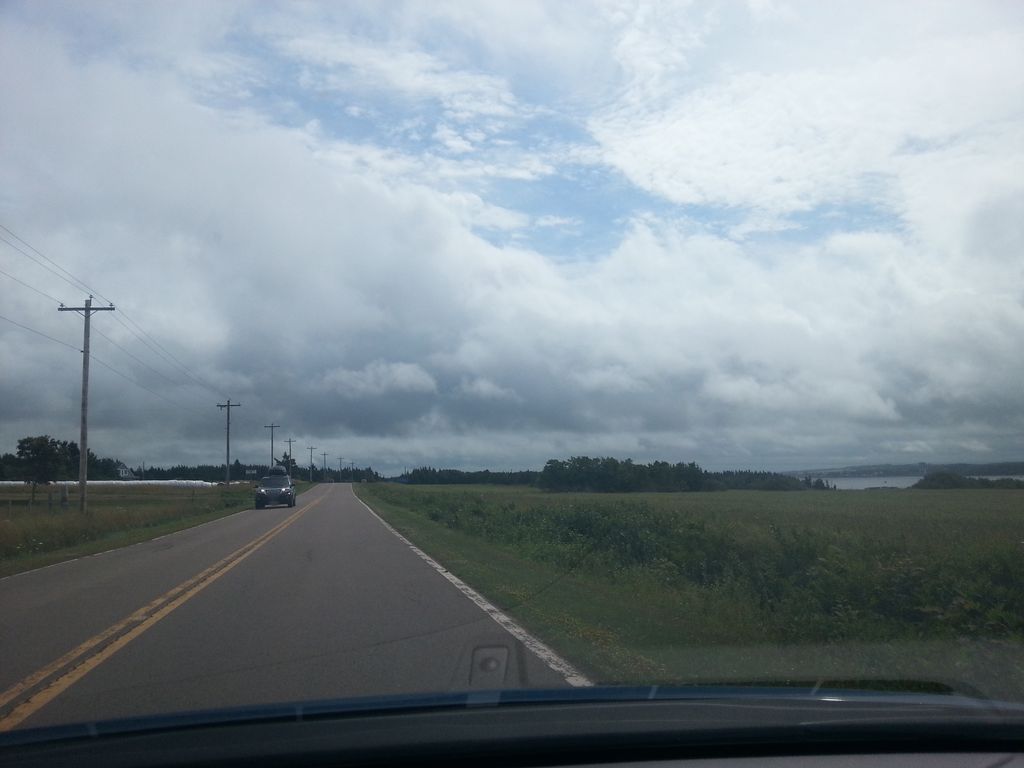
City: charlottetown